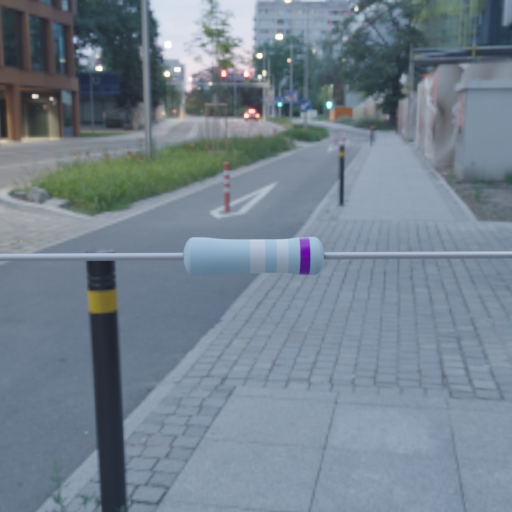
Resistor colour bands (in order): white, white, violet